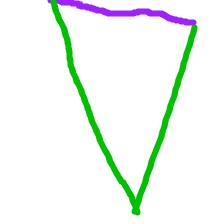
Shape: triangle